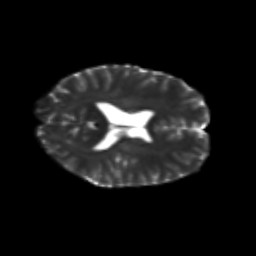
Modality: T2w
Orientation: axial
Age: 25
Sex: female
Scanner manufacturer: siemens
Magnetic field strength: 3 T
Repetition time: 3.5 s
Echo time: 0.125 s